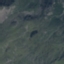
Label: HerbaceousVegetation